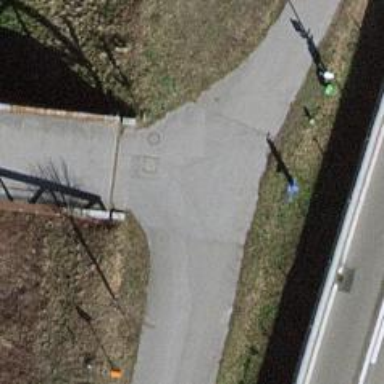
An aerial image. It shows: Residential road with asphalt surface passing through truss bridge.